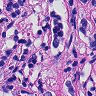
Metastatic tissue present: yes